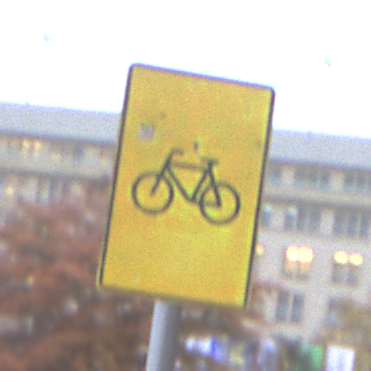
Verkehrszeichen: RadverkehrOhnePfeilsymbol
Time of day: MorningAfternoon
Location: Outdoor (Urban)
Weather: Overcast
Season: NotSpecified
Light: Natural